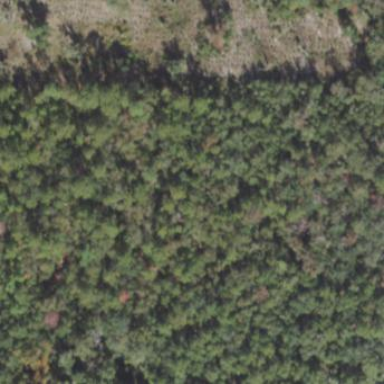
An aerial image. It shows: Mixed woodland area with various types of leaves.